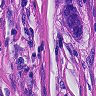
Metastatic tissue present: yes